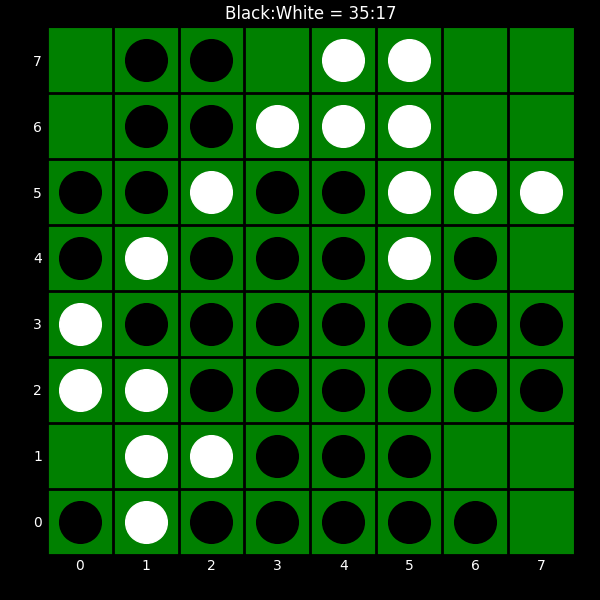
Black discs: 35
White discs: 17